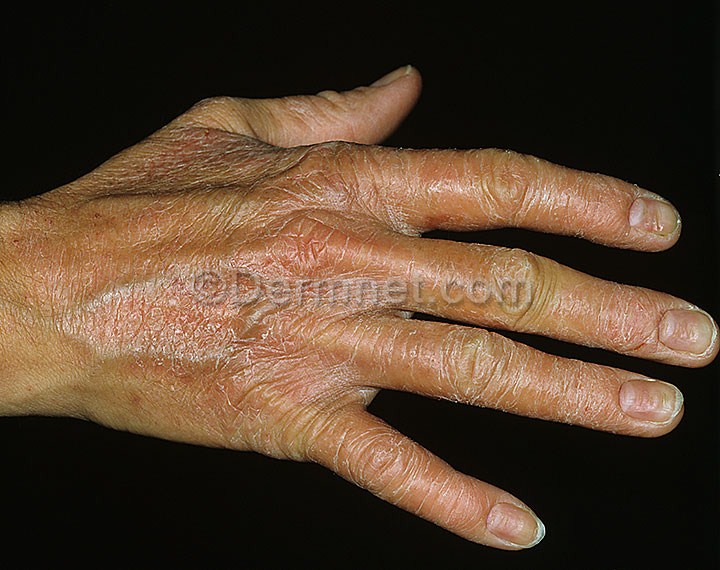
Disease: Poison Ivy Photos and other Contact Dermatitis